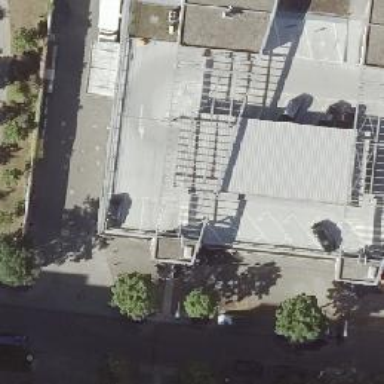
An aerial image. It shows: Community centre.